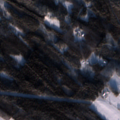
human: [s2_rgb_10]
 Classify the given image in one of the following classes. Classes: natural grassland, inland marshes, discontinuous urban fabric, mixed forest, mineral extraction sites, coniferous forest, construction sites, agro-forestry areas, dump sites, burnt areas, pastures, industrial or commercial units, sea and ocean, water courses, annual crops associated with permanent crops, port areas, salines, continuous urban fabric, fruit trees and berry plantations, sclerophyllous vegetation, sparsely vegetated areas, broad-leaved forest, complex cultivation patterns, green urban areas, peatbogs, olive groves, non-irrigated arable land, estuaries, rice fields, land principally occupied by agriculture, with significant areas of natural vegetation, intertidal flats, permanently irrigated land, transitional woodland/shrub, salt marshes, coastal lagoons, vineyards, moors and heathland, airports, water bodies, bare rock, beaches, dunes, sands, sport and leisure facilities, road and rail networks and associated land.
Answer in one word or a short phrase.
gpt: non-irrigated arable land, land principally occupied by agriculture, with significant areas of natural vegetation, coniferous forest, mixed forest